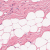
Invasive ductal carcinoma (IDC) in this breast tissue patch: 0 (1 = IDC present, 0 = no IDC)